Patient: sex M, age 53
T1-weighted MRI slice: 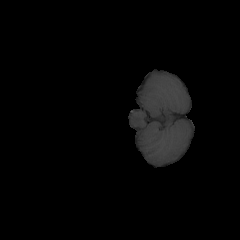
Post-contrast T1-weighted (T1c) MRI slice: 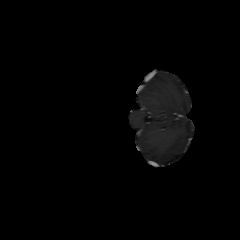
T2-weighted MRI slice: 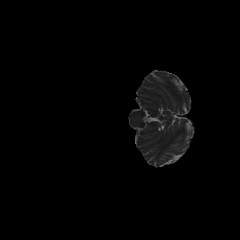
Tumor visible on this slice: no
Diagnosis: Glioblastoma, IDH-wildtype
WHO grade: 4